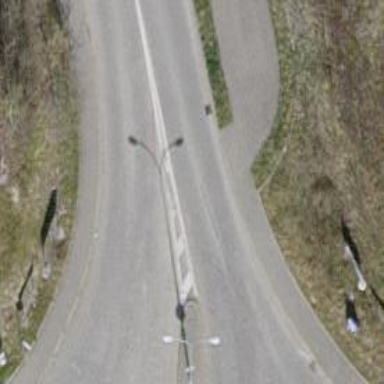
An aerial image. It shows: Unmarked crossing on the road.